Question: I'm trying to create an HTML element that looks like this:-

Basically, a '<div>' or other element with a border, and the internal (possibly multi-line) text centred within the div, but extending into the border area.
So far, the only scheme I have that works is to use three(!) divs : One for the border, a second one as a container for the third one, to ensure the vertical centring is right.
'''
<div class="BORDER" style = "left: 190px; top: 50px;">
</div>
<div class = "WRAPPER" style = "left: 190px; top: 50px;">
<div>TEST THREE</div>
</div>
'''
This feels awkward: Is there a way of achieving the same look using fewer elements?
Restrictions (clarified)
- - 'border-image'
JSFiddle with CSS and some other (failed) attempts is here. <URL>
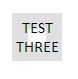
Answer: I'm not sure if it's adaptable to your real use case but I can achieve your display with only one div :
'''
<div class=dystroy>TEST FOUR</div>
'''
'''
.dystroy {
position: fixed;
left: 50px; top: 50px;
margin: 0px;
padding: 16px;
height : 48px;
width : 50px;
display : table-cell;
vertical-align : middle;
text-align : center;
color: #000000;
font-size : 16px;
font-family : Calibri;
}
.dystroy:after {
position: relative;
display : table-cell;
top: -48px; left:0px;
border: solid;
border-width: 16px 16px;
border-color: #e0e0e0;
height: 32px;
width: 50px;
content:" ";
z-index:-1;
font-size : 16px;
}
'''
<URL>
EDIT : in fact there's no real dynamic vertical centering here, which would need an additional div.